Question: My question should help me to get on the right way.
I'm developing a ruby application with the concurrent framework 'celluloid'. Here how it looks like:

I have some plugins. I want to run them concurrently and wait until the last one has finished. I've an abstract class, called 'PluginFrame', which is inherited by all the plugin and which also provides a 'run' method.
1. My idea was to make a SupervisionGroup, but is that the right idea?
2. How can I run a SupervisionGroup and wait until all group members have finished?
3. It's a good idea to make a separate PluginPool class, to manage the pool of plugins?
4. It's also interesting for me to limit the pool size, so only two or three plugins run at the same time.How can I achieve this?
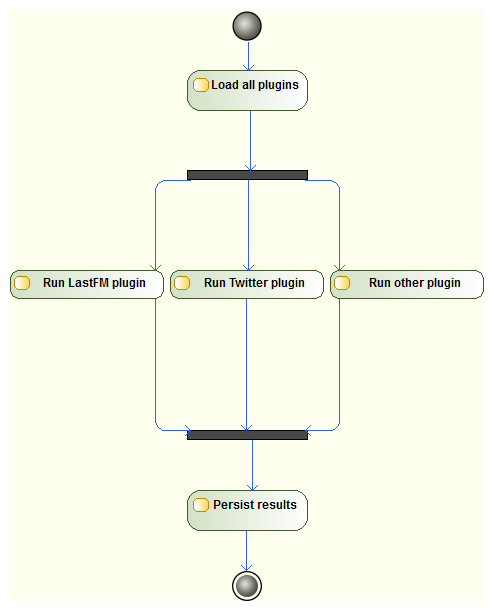
Answer: You just need a supervisor if your plugins might crash and you want celluloid to restart them.
What you want to do could be as simple as using pools and futures.
To have a shared pool for your plugins you need a new actor for that.
'''
class PluginRunner
include Celluloid
def run(plugin)
plugin.run
end
end
plugin_runner = PluginRunner.pool(size: 4)
plugins = [LastFmPlugin, TwitterPlugin]
results = plugins.map {|p| plugin_runner.future.run(p) }.map(&:value)
persist_results(results)
'''